八年级 · 画法几何学
如图, 在四边形 $A B C D$ 中, 对角线 $B D$ 所在的直线是其对称轴, 点 $P$ 是直线 $B D$ 上的点,下列判断错误的是 $(\quad)$

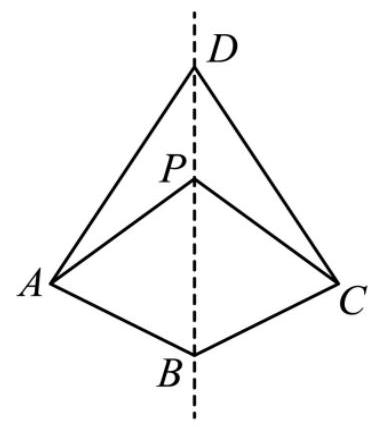
$A D=C D$
B. $\angle D A P=\angle D C P$
C. $A P=B C$
D. $\angle A B P=\angle C B P$
答案: C